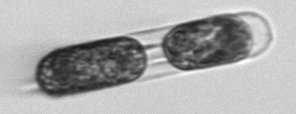
Label: Hemiaulus